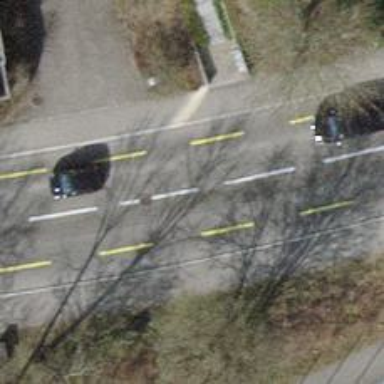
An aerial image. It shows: Tertiary road with asphalt surface. There are sidewalks on both sides and designated cycle lane.